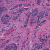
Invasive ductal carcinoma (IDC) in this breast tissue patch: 0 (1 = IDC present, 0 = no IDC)